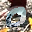
Label: 0